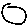
Label: circle